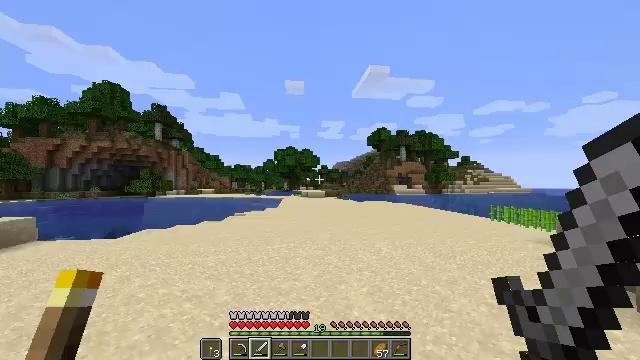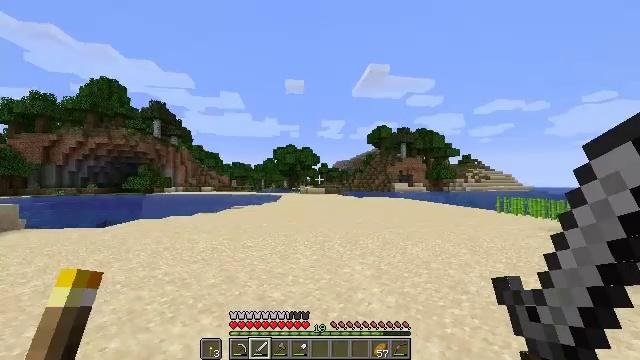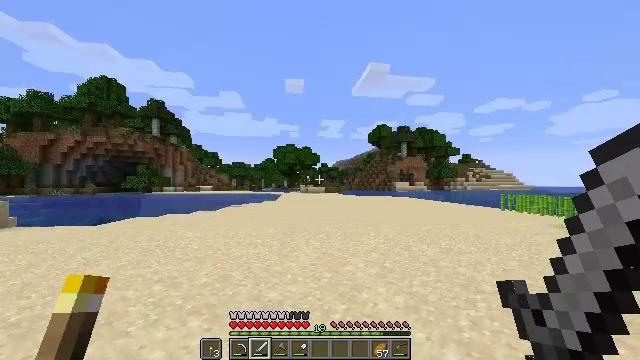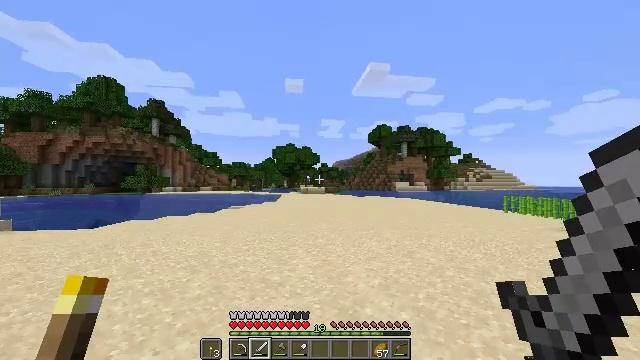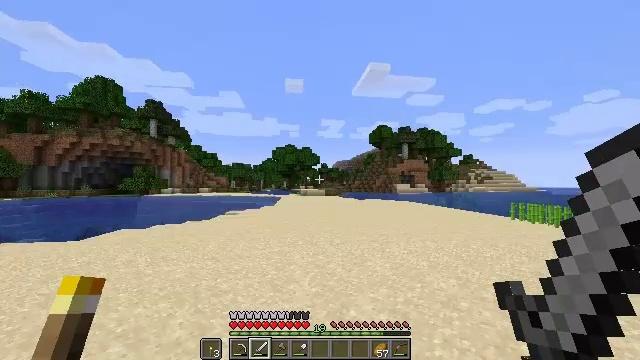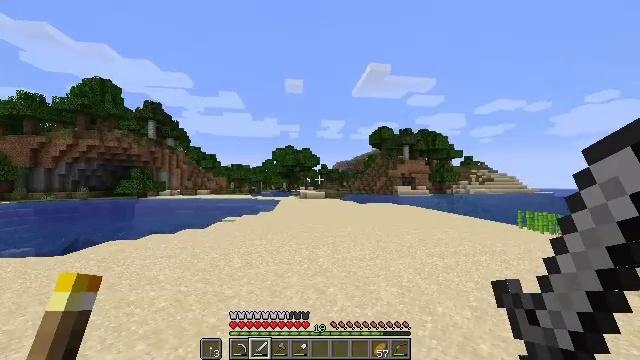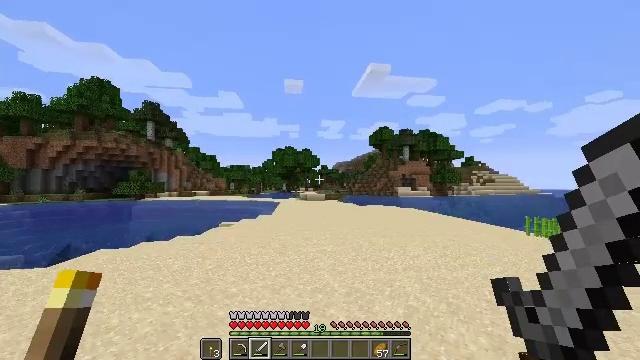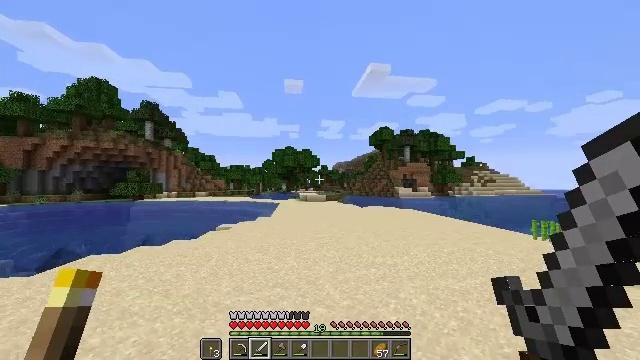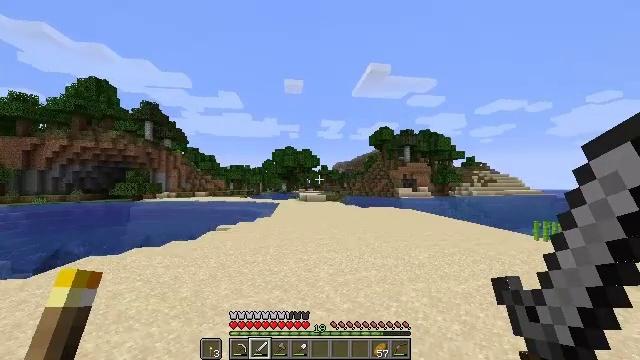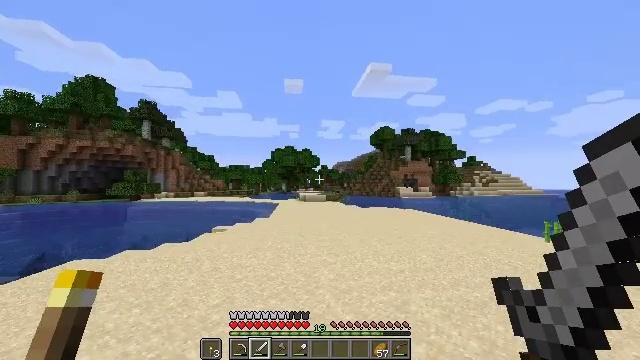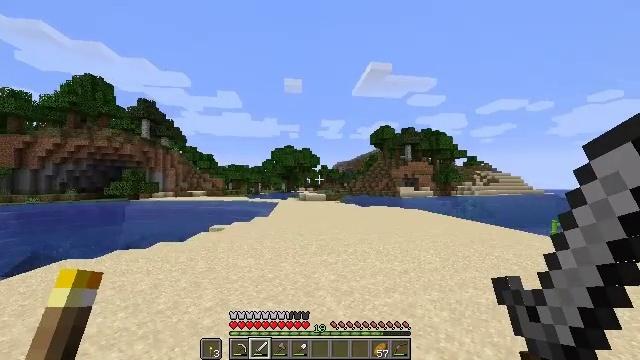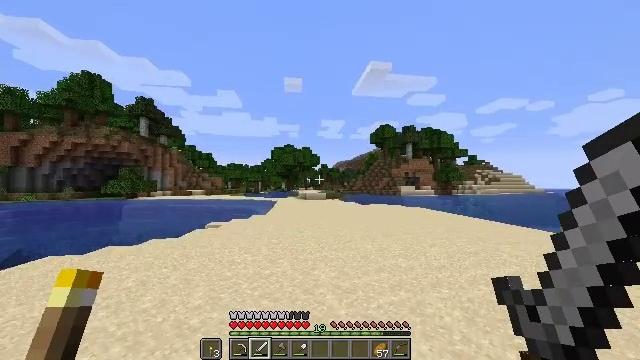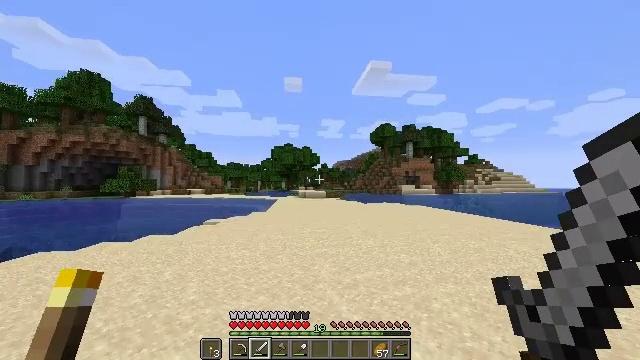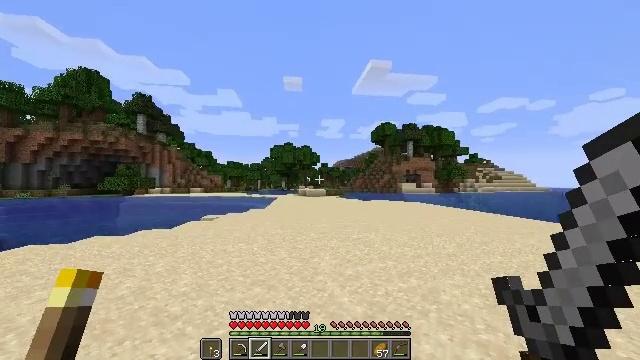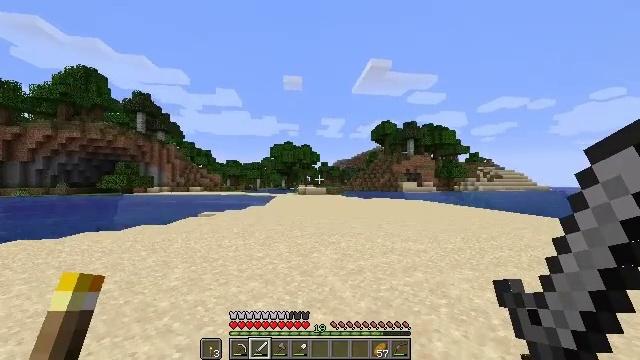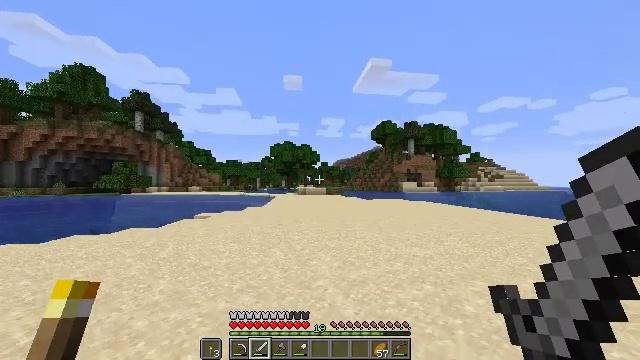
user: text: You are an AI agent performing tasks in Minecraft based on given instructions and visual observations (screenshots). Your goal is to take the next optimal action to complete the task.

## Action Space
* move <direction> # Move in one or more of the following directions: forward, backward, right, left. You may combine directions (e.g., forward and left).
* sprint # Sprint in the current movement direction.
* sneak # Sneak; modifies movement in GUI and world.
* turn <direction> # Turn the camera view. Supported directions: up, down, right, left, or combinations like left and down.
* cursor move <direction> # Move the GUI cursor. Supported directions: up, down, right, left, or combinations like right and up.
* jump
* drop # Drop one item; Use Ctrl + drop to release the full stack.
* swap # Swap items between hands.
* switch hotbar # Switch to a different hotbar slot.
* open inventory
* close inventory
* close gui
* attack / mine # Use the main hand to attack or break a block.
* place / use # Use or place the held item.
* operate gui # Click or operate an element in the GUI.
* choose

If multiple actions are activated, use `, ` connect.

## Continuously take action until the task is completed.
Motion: motion action
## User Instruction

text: Mine grass block from the ground.
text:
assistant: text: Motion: move forward, sprint, jump
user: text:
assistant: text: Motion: move forward, sprint, jump
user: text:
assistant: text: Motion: move forward, sprint, jump
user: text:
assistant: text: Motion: move forward, sprint, jump
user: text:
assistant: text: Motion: move forward, sprint, jump
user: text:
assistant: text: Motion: move forward, sprint, jump
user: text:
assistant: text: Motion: move forward, sprint, jump
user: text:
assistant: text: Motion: move forward, sprint, jump
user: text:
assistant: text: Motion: move forward, sprint, jump
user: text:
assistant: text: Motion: move forward, sprint, jump
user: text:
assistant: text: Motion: move forward, sprint, jump
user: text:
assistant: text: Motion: move forward, sprint, jump
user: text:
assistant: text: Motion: move forward, sprint, jump
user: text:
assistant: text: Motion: move forward, sprint, jump
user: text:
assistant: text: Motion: move forward, sprint, jump
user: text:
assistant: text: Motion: move forward, sprint, jump
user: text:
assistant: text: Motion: move forward, sprint, jump
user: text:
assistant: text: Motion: move forward, sprint, jump
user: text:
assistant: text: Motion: move forward, sprint, jump
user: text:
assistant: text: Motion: move forward, sprint, jump
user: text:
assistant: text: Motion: move forward, sprint, jump
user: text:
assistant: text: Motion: move forward, sprint, jump
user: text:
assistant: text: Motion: move forward, sprint, jump
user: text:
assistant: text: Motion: move forward, sprint, jump
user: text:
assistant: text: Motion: move forward, sprint, jump
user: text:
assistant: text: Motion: move forward, sprint, jump
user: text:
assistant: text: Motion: move forward, sprint, jump
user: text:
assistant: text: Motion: move forward, sprint, jump
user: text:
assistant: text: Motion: move forward, sprint, jump
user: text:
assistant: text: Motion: move forward, sprint, jump